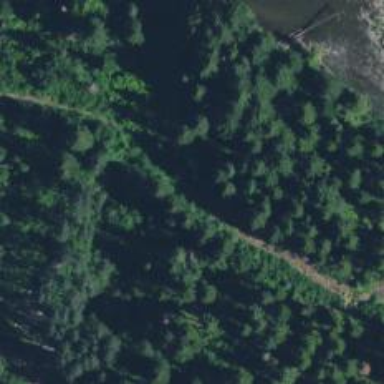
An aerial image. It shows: Path.